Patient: sex F, age 74
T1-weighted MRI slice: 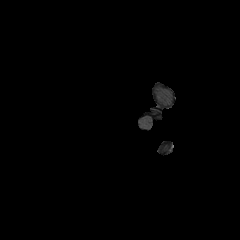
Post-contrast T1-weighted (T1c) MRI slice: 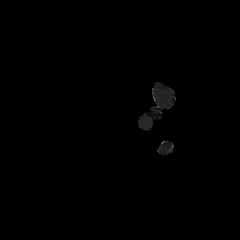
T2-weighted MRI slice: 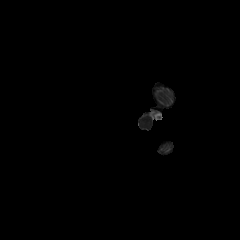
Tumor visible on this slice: no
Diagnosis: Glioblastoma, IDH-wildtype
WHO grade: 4